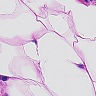
Metastatic tissue present: no